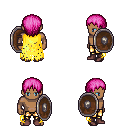
a pixel art fantasy rpg character, male body template, human, dark skin, yellow tattered cape, gold greaves, pink plain hairstyle, maroon shoes, shield, four views (front, back, left, right), 2x2 character sprite sheet, small pixel art, hard edges, no anti-aliasing